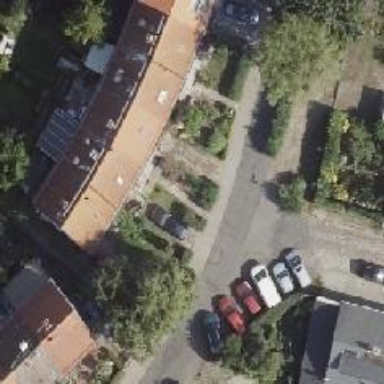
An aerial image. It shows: Residential road.